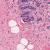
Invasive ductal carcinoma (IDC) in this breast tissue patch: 0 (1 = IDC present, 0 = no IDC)